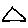
Label: triangle